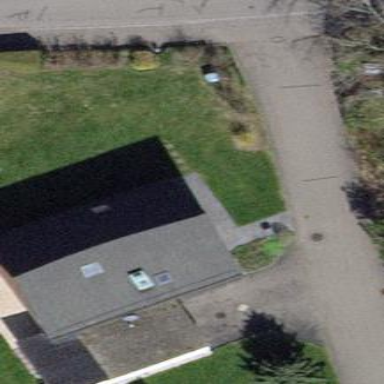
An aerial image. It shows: Building with tiled roof.